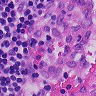
Metastatic tissue present: no